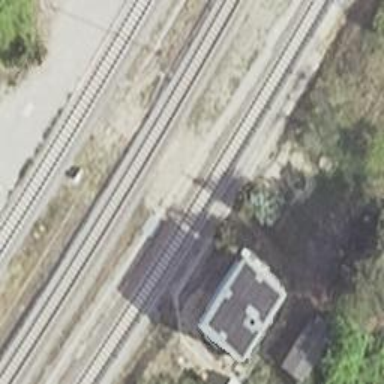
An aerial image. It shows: Crossing for the railway.